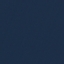
Land use / land cover: SeaLake